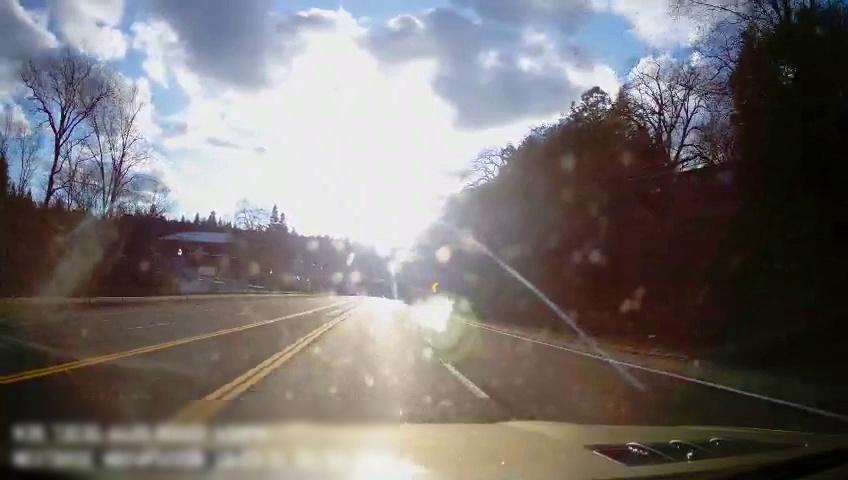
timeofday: Day
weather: Sunny
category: Drivable Space
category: Lanes | Current Lane
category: Lanes | Opposite Lane
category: Lanes | Opposite Lane
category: Lanes | Opposite Lane
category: Lanes | Current Lane
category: Lanes | Alternate Lane
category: Lanes | Opposite Lane